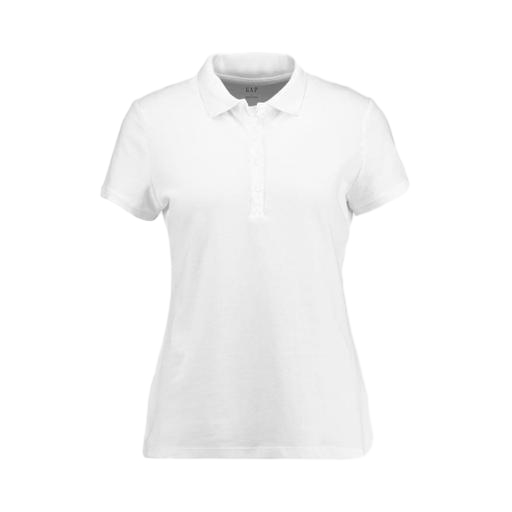
white polo shirt, white short sleeved polo, white iconic slim stretch polo, white background